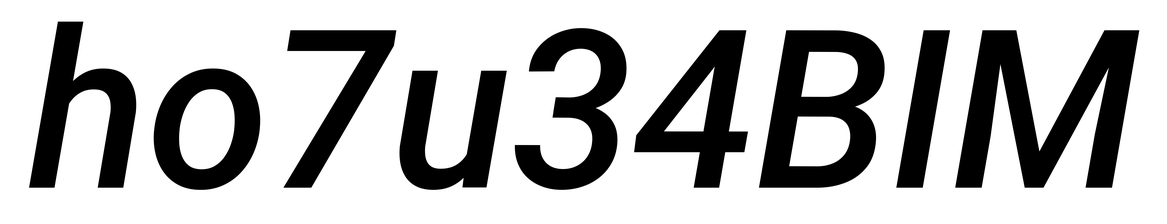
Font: Roboto-Italic_Medium_Italic